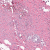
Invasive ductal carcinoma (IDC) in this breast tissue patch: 0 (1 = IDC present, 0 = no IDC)